Question: I want to make a box template to put events in. Here is an example png of me editing a sites html (and looks like I want it to):

'''
.course{
display: inline-block;
background-color: #eeeeee;
width: 100%;
}
img {
width: 15%;
height: auto;
vertical-align: middle;
float: left;
}
.course-header{
text-align: center;
position: relative;
float: right;
margin-right: z
}
.course-brief{
text-align: center;
position: relative;
float: right;
}
.course-date{
text-align: center;
position: relative;
float: right;
}
'''
'''
</div>
<div class="course">
<!--- should be centered :( --->
<h3 class="course-header">Course Heading</h3>
<!--- should be underneath title :( :( --->
<h5 class="course-brief">Brief description</h5>
<!--- should be on the side :[ --->
<h4 class="course-date">Date</h4>
<!--- sadness :( --->
<img src="https://media2.giphy.com/media/Ph0kgTa6RfKibF8qDT/200.gif" class="course-image"></img>
</div>
'''
However, I can't get the text to look good (my previous problem was that the image wasn't on the side of the text, now it's that the text didnt work).
I took the event example from <URL>. Comment if you need any more information. Thanks
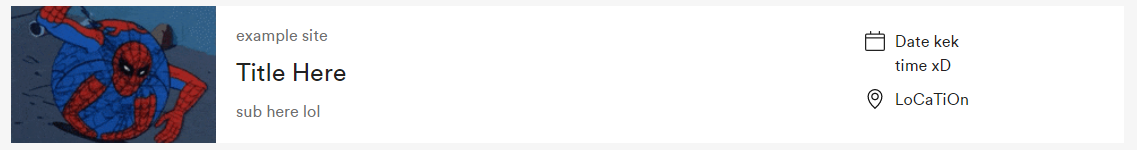
Answer: you can achieve that by using 'flex-box', my advice don't use 'float' because you need to do a lot of code to make it work, you can look at this <URL> to learn 'flex-box'.
'''
.course {
display: flex;
justify-content: space-between;
align-items: center;
background-color: #eeeeee;
width: 100%;
}
.course__header {
display: flex;
align-items: center;
}
.course__header img {
width: 30%;
height: auto;
vertical-align: middle;
}
'''
'''
<div class="course">
<div class="course__header">
<img src="https://media2.giphy.com/media/Ph0kgTa6RfKibF8qDT/200.gif" class="course-image"></img>
<div class="course__info">
<h3 class="course-header">Course Heading</h3>
<h5 class="course-brief">Brief description</h5>
</div>
</div>
<h4 class="course-date">Date</h4>
</div>
'''
see changing HTML structure and use flex-box easier than using 'float' and more cleaner.